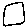
Label: square